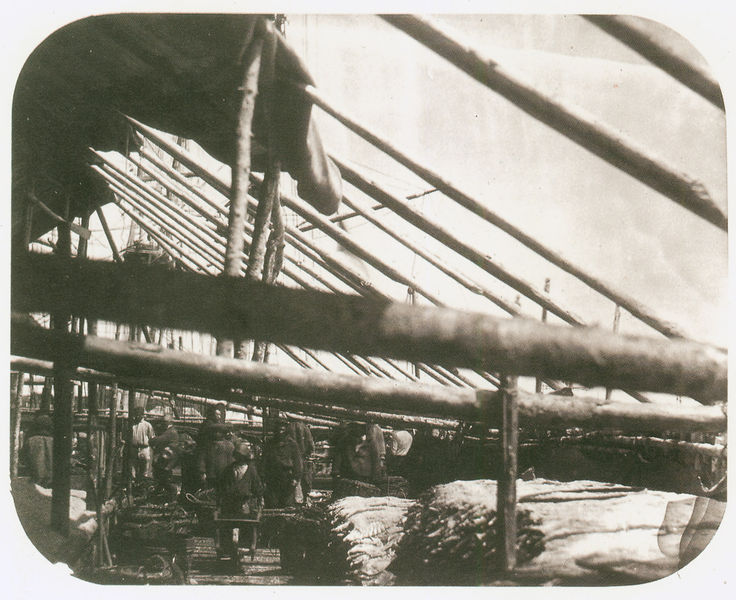
Titel: Pêcherie à Terre-Neuve
Künstler: P.-E. Miot
Schlagwörter: schatten, weiß, menschen, holz, licht, männer, schwarz, dach, haus, tücher, arbeit, karren, segel, trocknen, fischer, bündel, arbeiter, industrie, schubkarre, masten, krieg, balken, bretter, foto, fotografie, gang, gerüst, stangen, schwarzweiß, felle, dreck, armut, zelt, speicher, ware, tabak, decken, plane, schwere arbeit